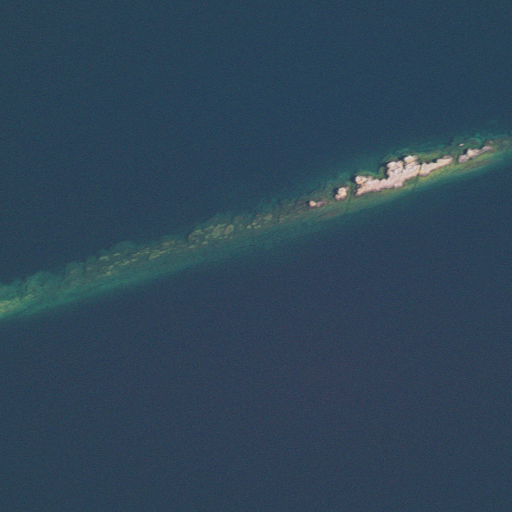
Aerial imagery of bar in Michigan named Gull Rocks containing only open water